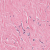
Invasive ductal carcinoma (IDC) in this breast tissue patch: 0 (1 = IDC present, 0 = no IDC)